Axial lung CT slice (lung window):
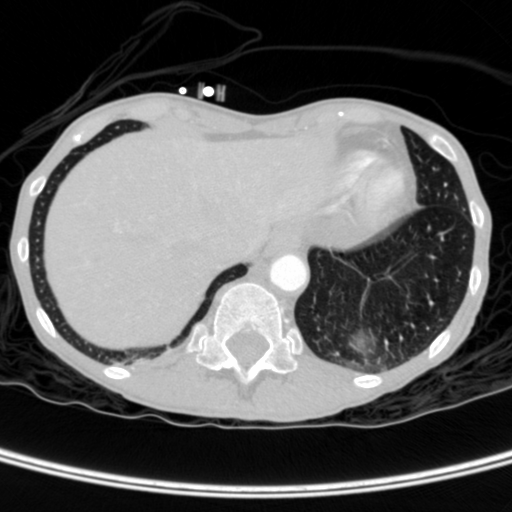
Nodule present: no